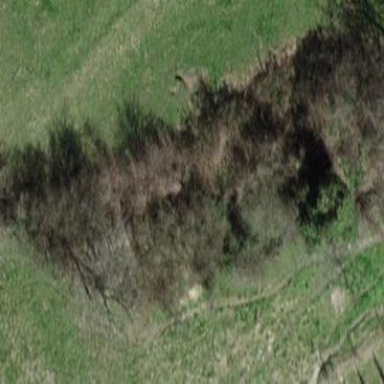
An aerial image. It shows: Mixed woodland with various types of leaves.